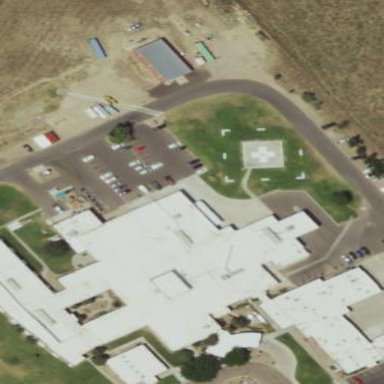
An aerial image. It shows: Hospital building.